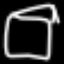
Label: square